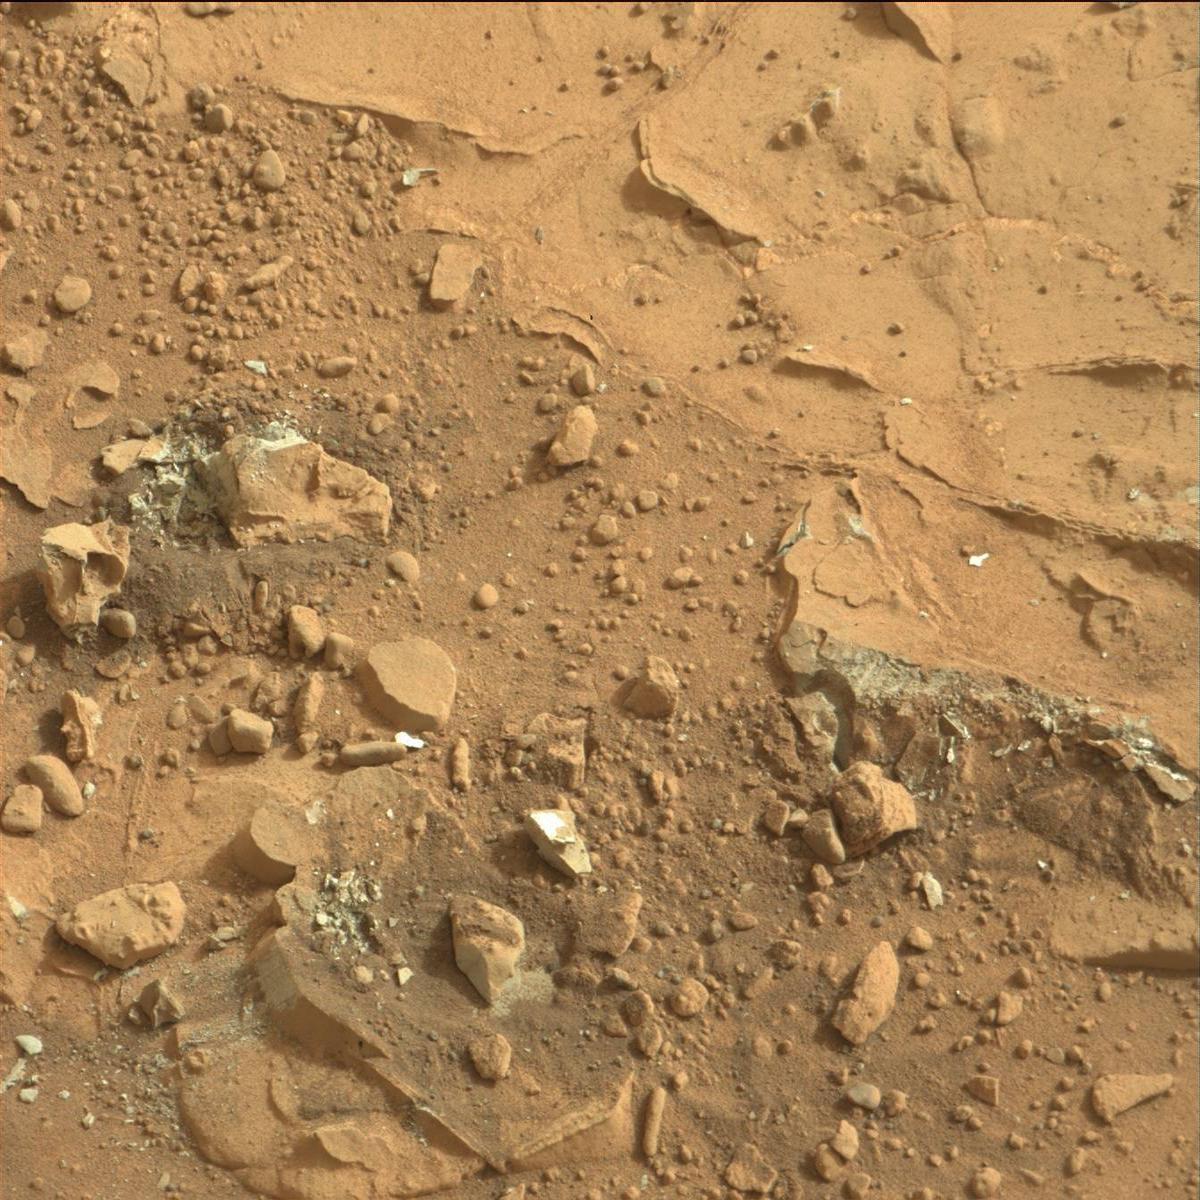
Terrain classes present: Bedrock, Rock, Sand / Soil